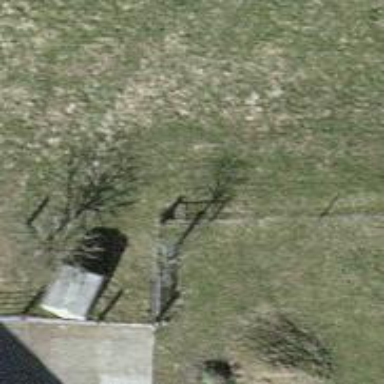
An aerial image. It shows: Fence.